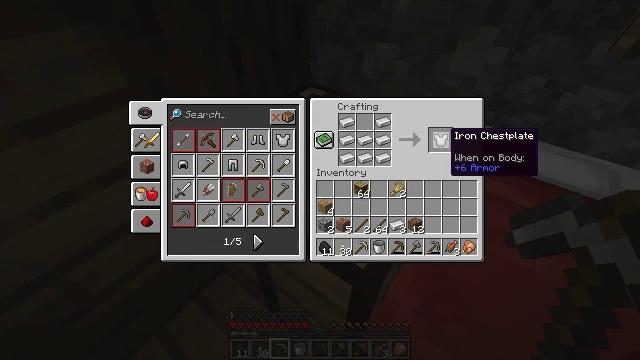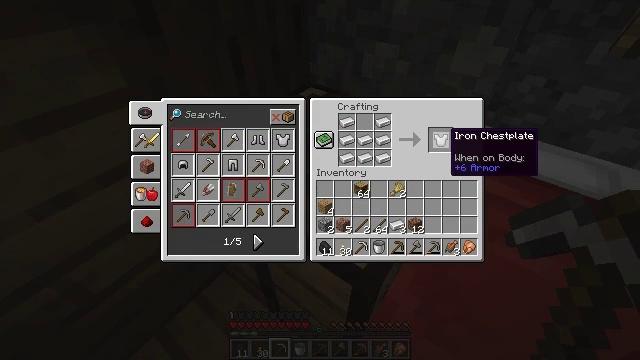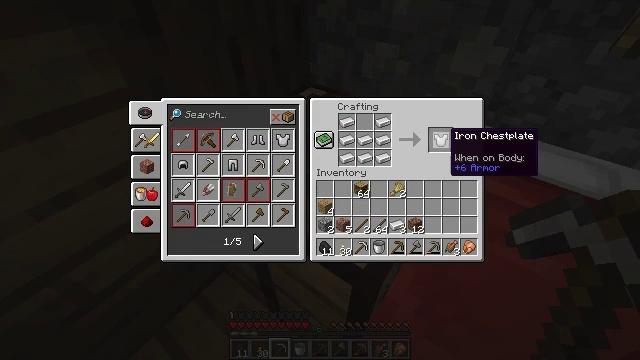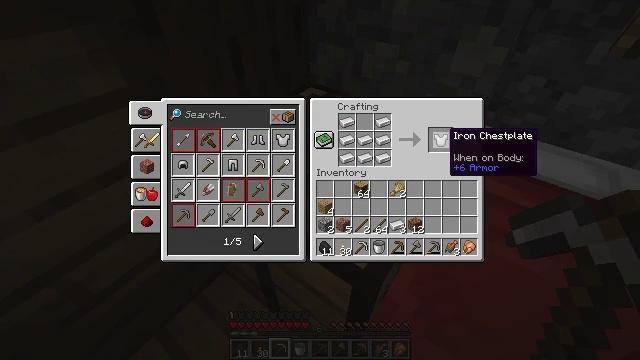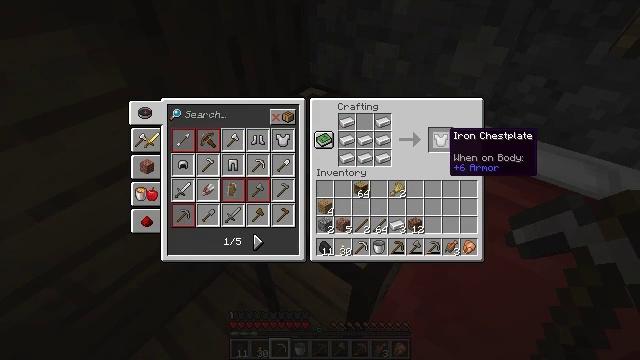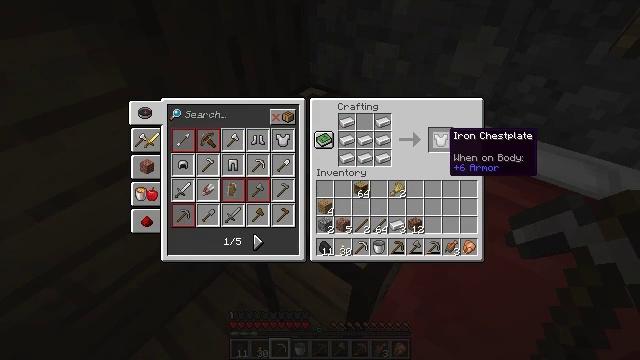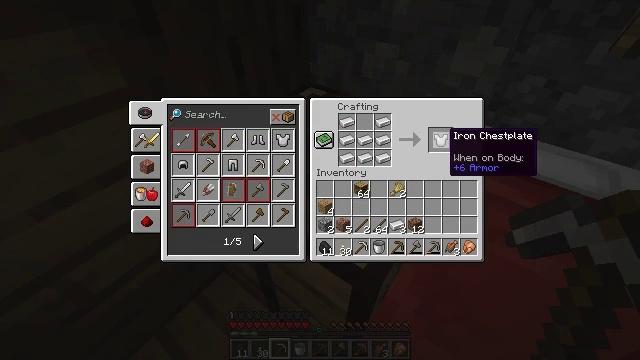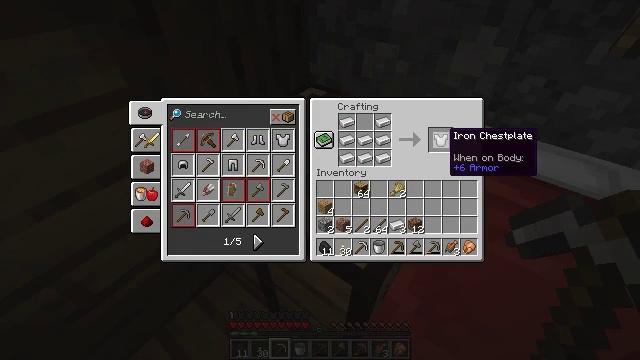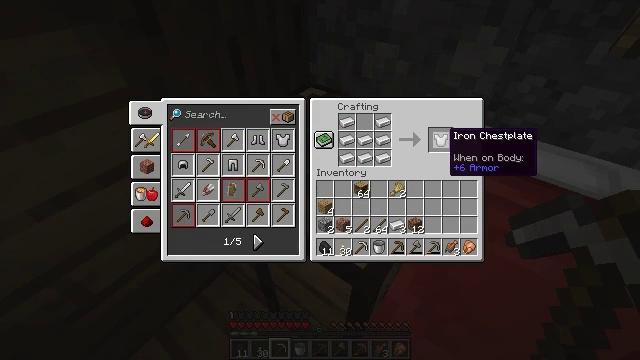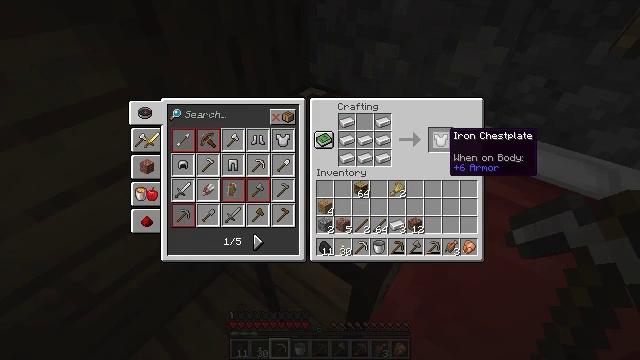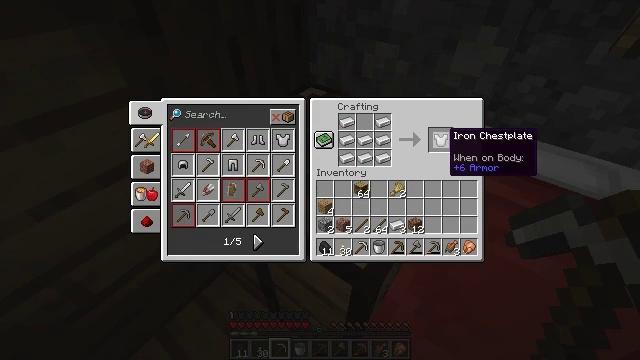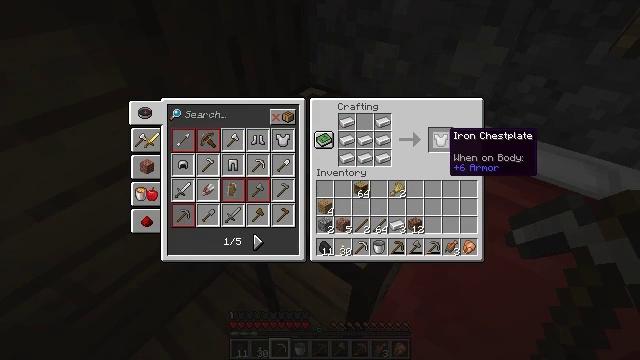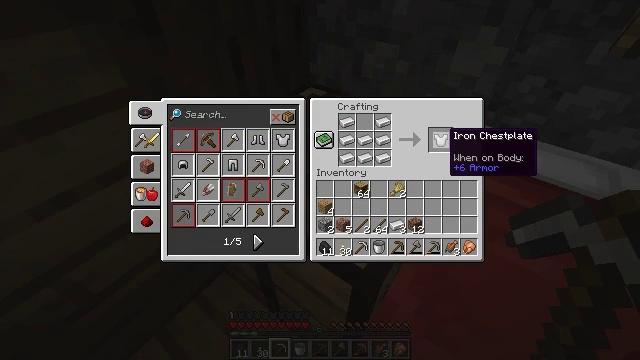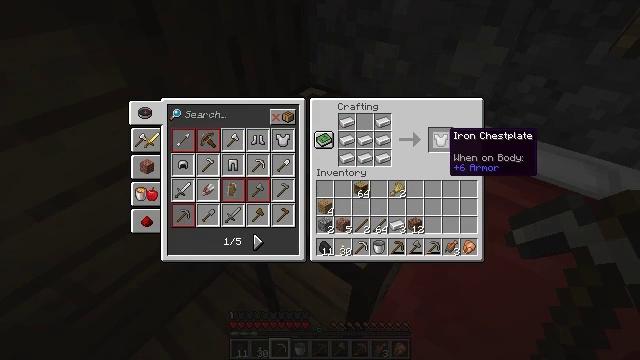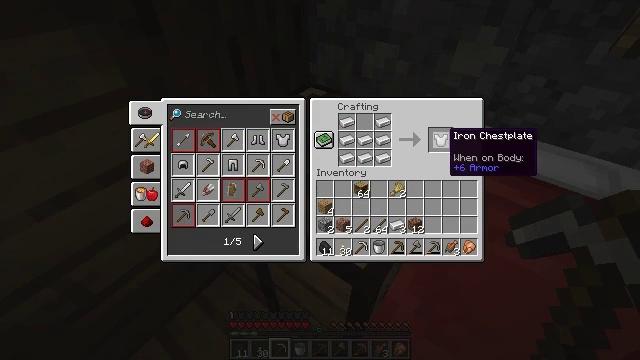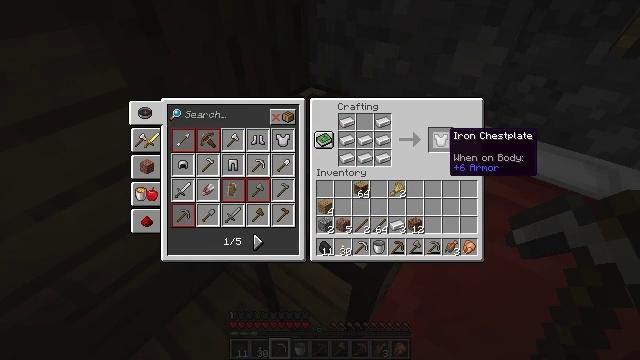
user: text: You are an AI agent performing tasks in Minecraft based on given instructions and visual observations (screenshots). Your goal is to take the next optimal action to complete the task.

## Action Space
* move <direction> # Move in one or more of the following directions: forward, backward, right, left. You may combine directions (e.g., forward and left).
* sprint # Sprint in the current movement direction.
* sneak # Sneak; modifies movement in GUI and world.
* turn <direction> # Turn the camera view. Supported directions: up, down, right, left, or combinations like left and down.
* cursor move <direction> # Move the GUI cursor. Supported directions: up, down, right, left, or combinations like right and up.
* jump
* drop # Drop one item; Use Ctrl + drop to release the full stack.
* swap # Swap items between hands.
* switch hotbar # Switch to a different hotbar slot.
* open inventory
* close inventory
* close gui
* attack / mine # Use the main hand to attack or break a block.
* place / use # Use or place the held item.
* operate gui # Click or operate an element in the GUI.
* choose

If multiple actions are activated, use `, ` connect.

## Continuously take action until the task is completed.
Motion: motion action
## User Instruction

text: Make an iron chestplate with iron ingots.
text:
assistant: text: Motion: no_op
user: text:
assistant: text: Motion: no_op
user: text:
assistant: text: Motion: no_op
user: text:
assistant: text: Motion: no_op
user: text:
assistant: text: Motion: no_op
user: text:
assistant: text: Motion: no_op
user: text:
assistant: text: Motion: no_op
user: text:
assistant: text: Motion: no_op
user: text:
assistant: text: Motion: no_op
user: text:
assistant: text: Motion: no_op
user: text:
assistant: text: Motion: no_op
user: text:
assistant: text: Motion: no_op
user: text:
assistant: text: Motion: no_op
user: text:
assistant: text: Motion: no_op
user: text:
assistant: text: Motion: no_op
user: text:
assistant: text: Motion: no_op
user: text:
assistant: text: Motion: no_op
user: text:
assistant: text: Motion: no_op
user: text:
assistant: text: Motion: no_op
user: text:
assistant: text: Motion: no_op
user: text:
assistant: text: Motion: no_op
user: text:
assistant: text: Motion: no_op
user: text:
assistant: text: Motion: no_op
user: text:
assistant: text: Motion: no_op
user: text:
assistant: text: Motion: no_op
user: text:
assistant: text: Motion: operate gui
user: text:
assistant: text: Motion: operate gui
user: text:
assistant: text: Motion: operate gui
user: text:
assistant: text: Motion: no_op
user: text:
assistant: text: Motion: no_op